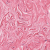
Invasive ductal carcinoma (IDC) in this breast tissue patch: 0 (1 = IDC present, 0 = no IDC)